Interaction volume radius: 10 \u00c5
Interaction volume height: 10 \u00c5
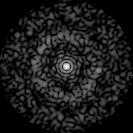
Disorder parameter: 0.8594